Question: I haven't really had this issue at all with my current computer. It just started happening the other day. About half the time when I open a .js file in VS2010, it shows a bunch of junk versus a window of code when I open these. If I close everything down and restart the issue is gone, but as the days go on I am getting tired of doing this on a daily basis.
Uploaded a picture below. :

Any help/info on this would be greatly appreciated.
Thanks
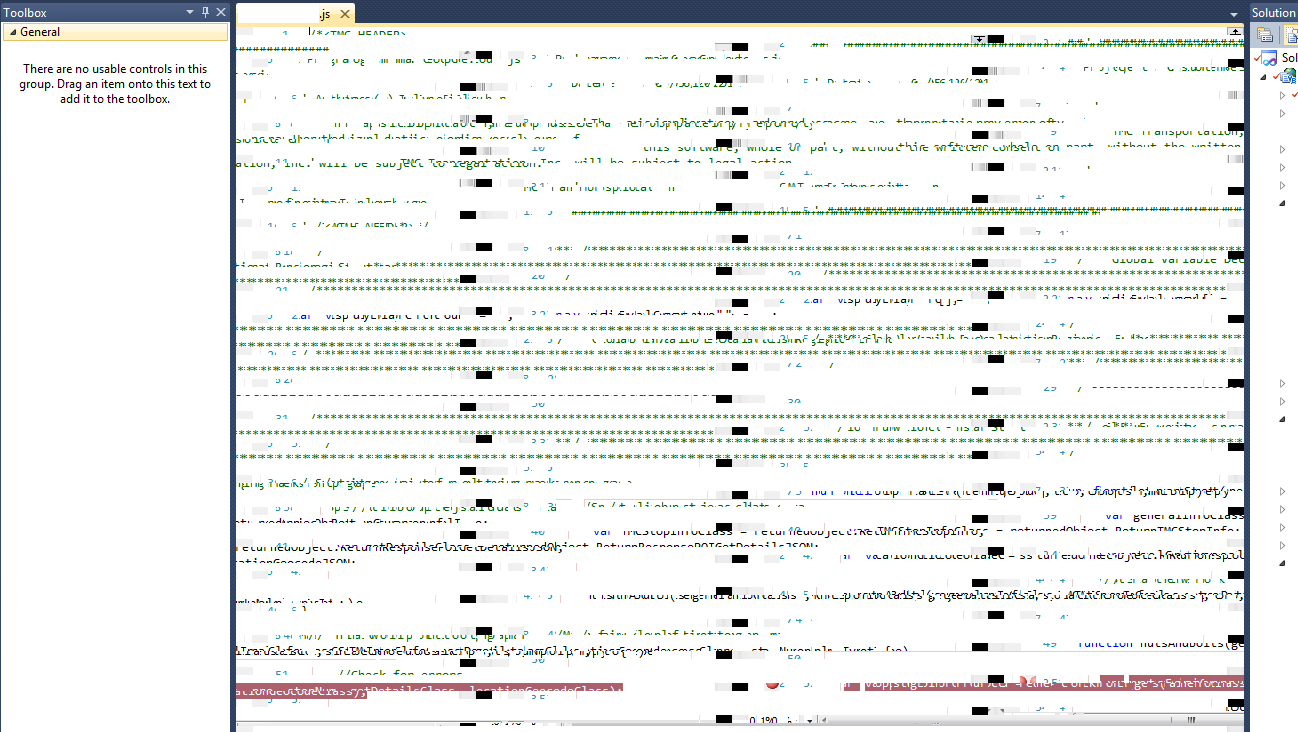
Answer: Here is how you fix it via the options panel. Thanks to Mahmoud for suggestion, wasn't thinking clearly.